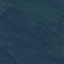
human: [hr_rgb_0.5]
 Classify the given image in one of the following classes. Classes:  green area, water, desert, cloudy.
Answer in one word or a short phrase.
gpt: green area